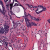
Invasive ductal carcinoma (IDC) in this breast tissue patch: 0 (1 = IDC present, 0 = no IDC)